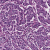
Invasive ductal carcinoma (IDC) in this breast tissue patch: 1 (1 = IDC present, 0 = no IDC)